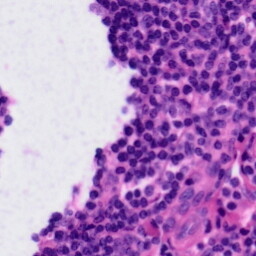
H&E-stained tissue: Tonsil